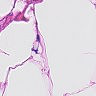
Metastatic tissue present: no